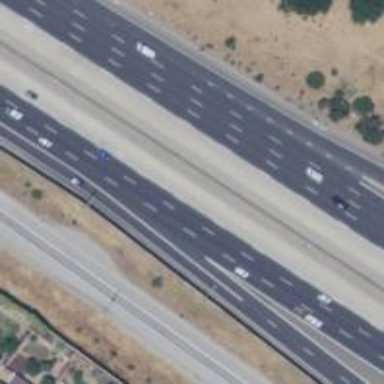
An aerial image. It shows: Motorway junction.